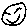
Label: smiley face